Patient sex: F
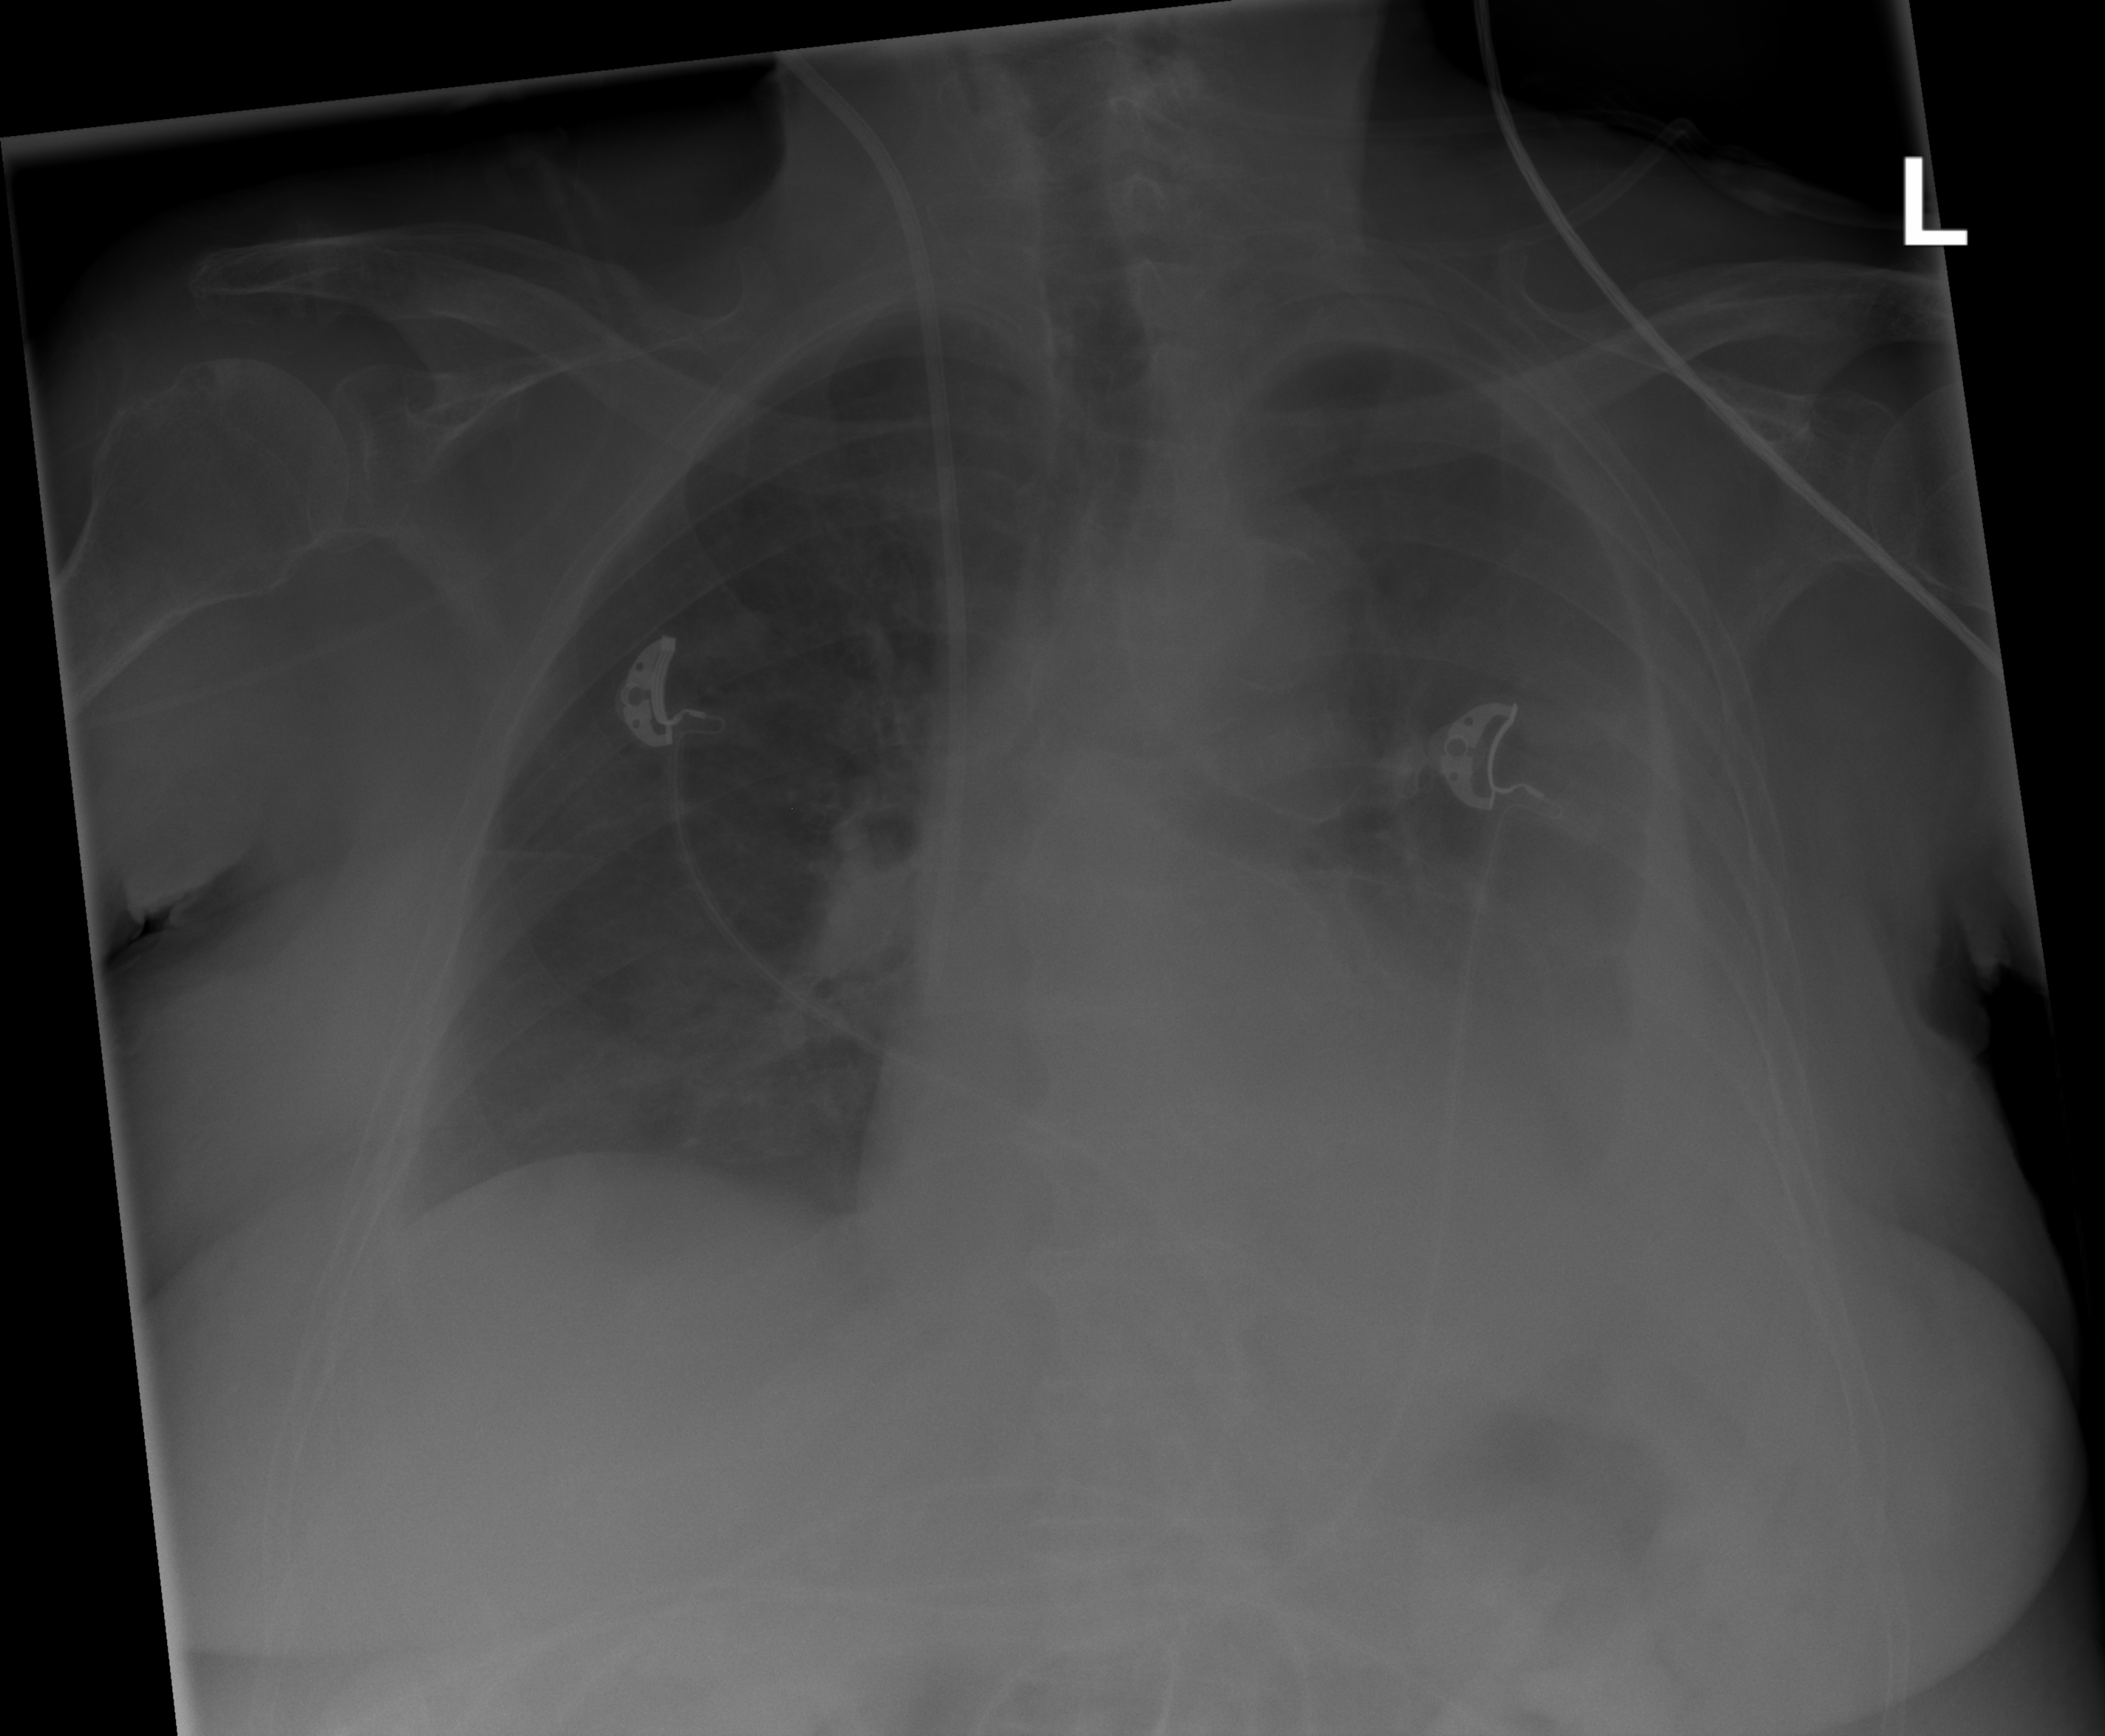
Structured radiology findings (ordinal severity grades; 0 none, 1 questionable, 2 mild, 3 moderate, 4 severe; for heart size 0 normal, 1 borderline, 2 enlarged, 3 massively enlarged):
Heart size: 1
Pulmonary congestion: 0
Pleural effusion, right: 0
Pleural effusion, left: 3
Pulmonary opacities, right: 0
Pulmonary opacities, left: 0
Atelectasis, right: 2
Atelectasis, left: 2